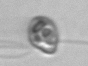
Label: flagellate_morphotype1